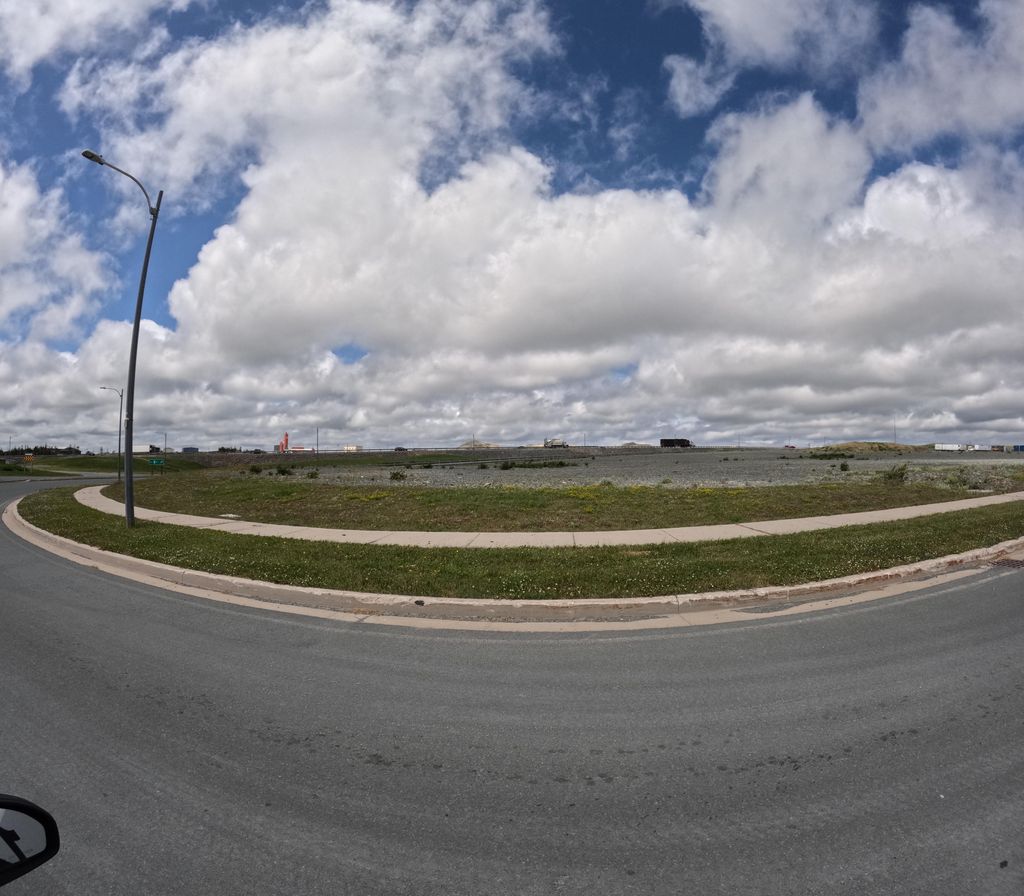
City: st_johns